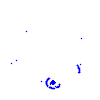
Particle: electron